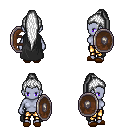
a pixel art fantasy rpg character, female body template, dark elf, purple skin, black cape, gold greaves, white extra-long topknot hairstyle, bracelets, brown slippers, shield, four views (front, back, left, right), 2x2 character sprite sheet, small pixel art, hard edges, no anti-aliasing